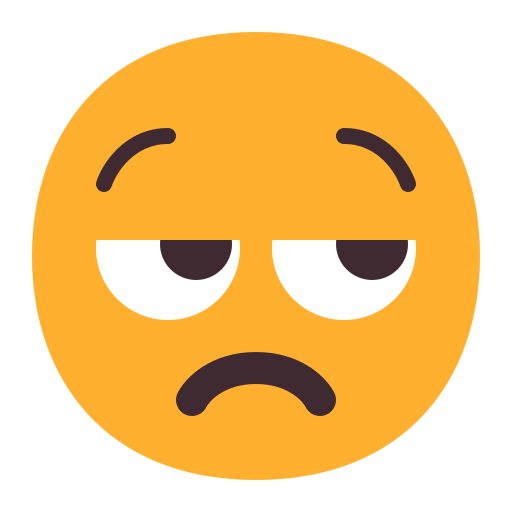
unamused face flat